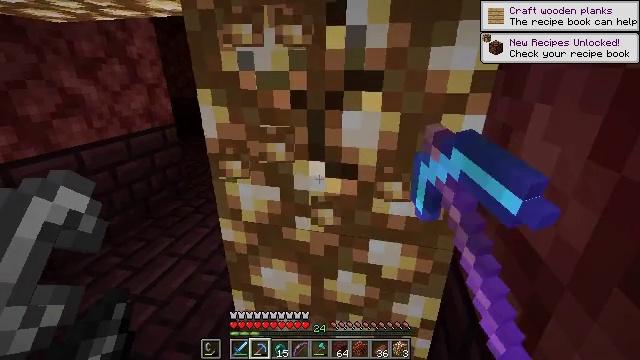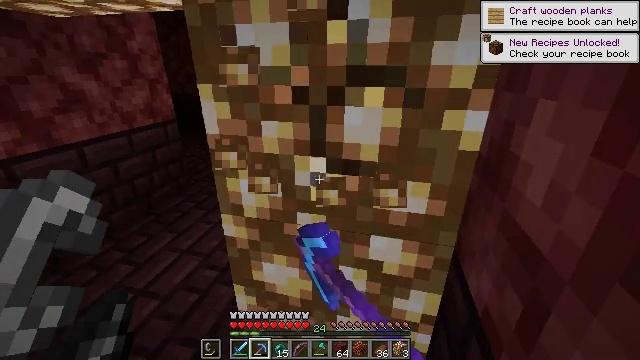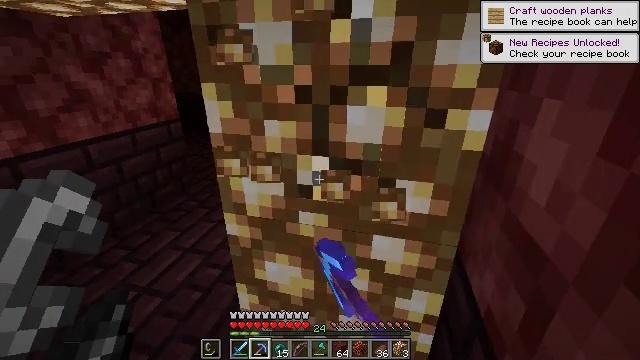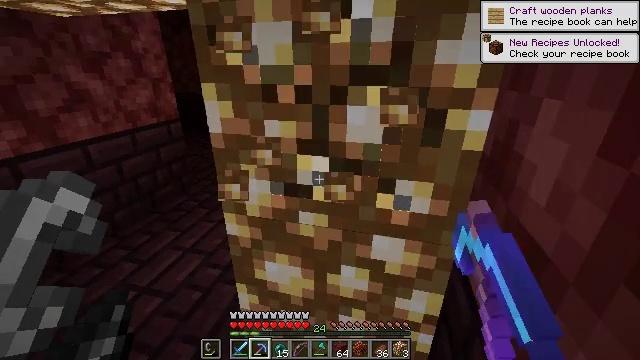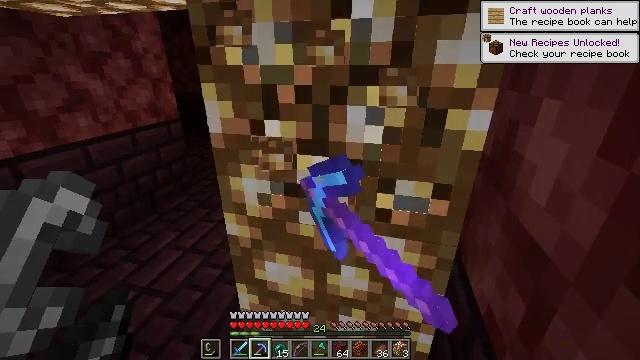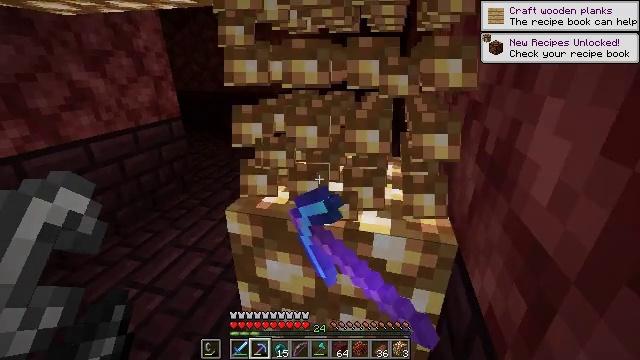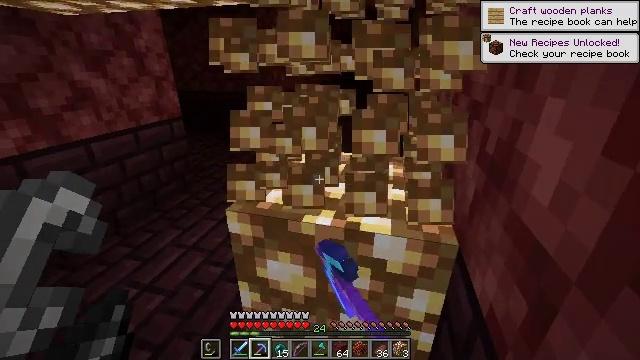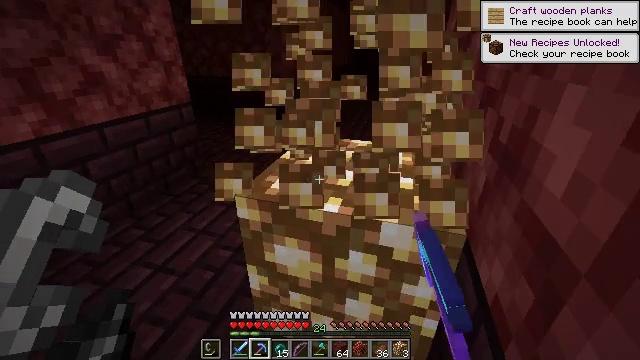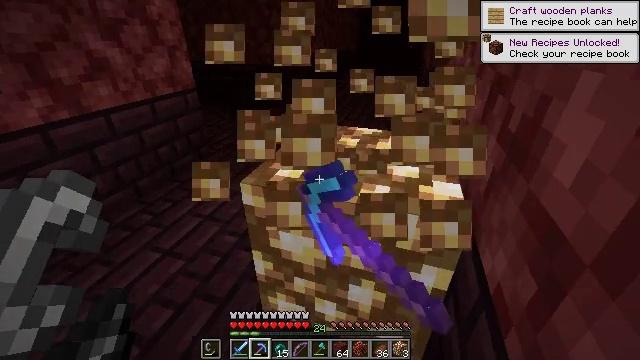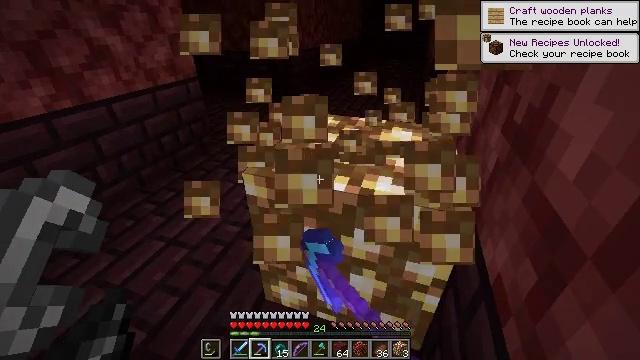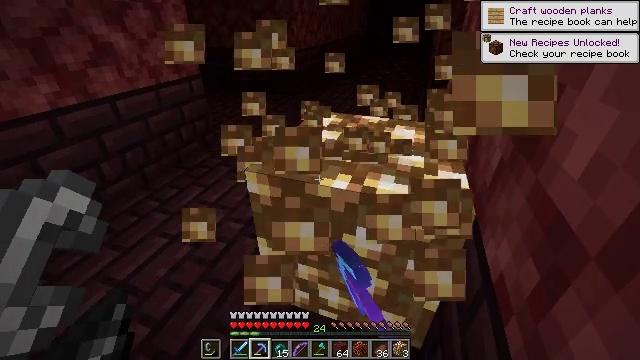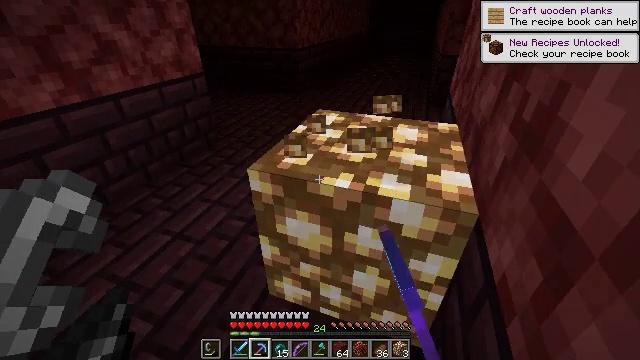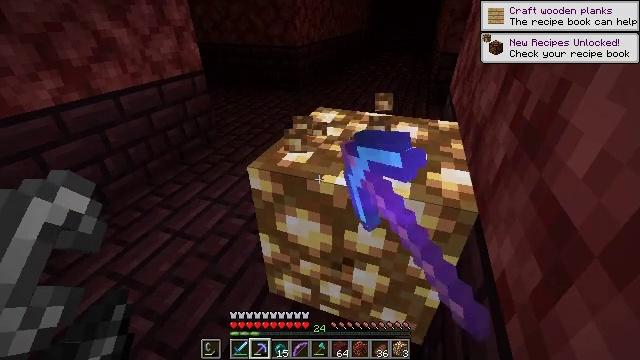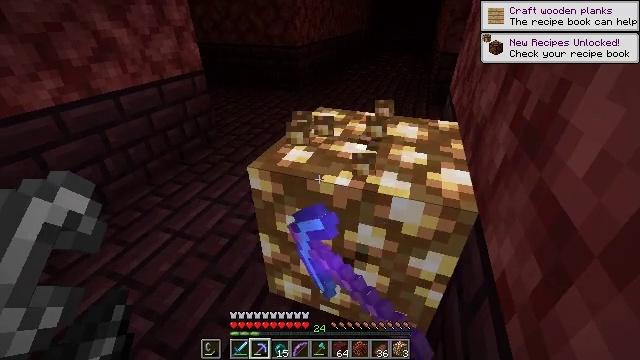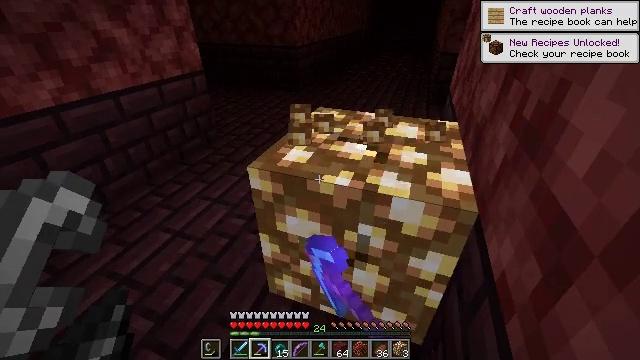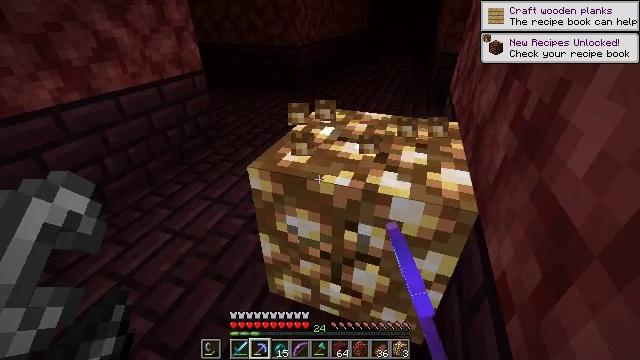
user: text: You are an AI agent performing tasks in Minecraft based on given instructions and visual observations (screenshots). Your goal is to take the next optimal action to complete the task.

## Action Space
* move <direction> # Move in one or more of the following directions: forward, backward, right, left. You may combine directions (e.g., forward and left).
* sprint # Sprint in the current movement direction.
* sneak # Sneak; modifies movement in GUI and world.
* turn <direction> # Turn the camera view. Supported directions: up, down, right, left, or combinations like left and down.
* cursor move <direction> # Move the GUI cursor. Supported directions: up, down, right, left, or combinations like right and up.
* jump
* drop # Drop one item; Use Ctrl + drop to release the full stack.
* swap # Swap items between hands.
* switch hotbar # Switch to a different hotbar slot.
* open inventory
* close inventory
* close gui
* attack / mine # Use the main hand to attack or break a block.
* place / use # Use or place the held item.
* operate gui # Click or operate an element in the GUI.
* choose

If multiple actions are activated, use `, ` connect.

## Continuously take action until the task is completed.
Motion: motion action
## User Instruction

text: Collect glowstone blocks for lighting.
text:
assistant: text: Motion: attack / mine
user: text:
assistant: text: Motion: attack / mine
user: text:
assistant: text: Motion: attack / mine
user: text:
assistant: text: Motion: attack / mine
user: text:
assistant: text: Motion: attack / mine
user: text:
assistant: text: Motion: attack / mine
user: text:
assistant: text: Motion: turn left and down, attack / mine
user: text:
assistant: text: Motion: turn left and down, attack / mine
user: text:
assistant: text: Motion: turn down, attack / mine
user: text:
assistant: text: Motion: attack / mine
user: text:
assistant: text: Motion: attack / mine
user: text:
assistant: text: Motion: attack / mine
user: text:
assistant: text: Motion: attack / mine
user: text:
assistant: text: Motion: attack / mine
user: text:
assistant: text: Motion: attack / mine
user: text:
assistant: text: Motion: attack / mine
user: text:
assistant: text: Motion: attack / mine
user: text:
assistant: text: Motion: attack / mine
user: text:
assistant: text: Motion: attack / mine
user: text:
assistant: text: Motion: attack / mine
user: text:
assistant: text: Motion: attack / mine
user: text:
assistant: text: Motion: attack / mine
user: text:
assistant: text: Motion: attack / mine
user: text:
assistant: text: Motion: attack / mine
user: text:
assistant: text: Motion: attack / mine
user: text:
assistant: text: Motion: attack / mine
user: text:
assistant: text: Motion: turn left and up, attack / mine
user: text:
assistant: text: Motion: turn left and up, attack / mine
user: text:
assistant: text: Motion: turn left and up, attack / mine
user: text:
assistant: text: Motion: turn up, attack / mine